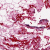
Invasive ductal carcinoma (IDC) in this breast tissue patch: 0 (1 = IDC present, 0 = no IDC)